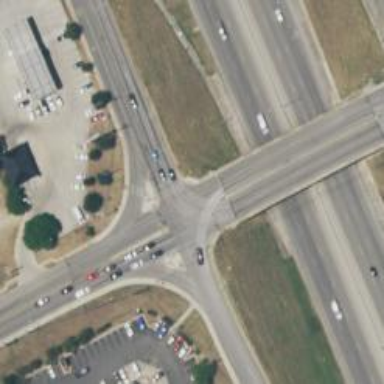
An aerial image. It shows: Asphalt road at the secondary link level.